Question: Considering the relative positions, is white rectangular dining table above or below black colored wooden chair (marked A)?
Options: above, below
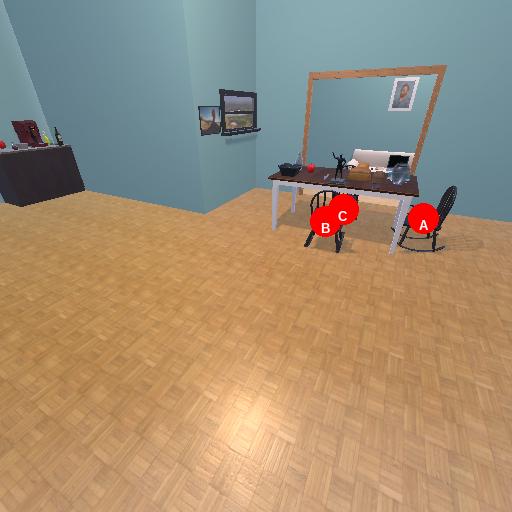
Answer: above